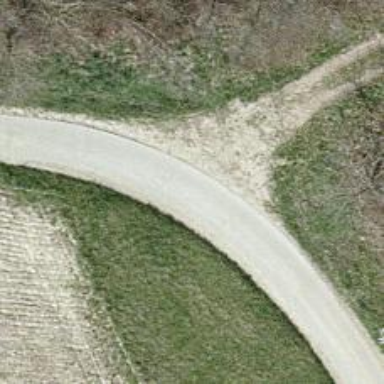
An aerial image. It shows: Gravel track with track type of grade3.